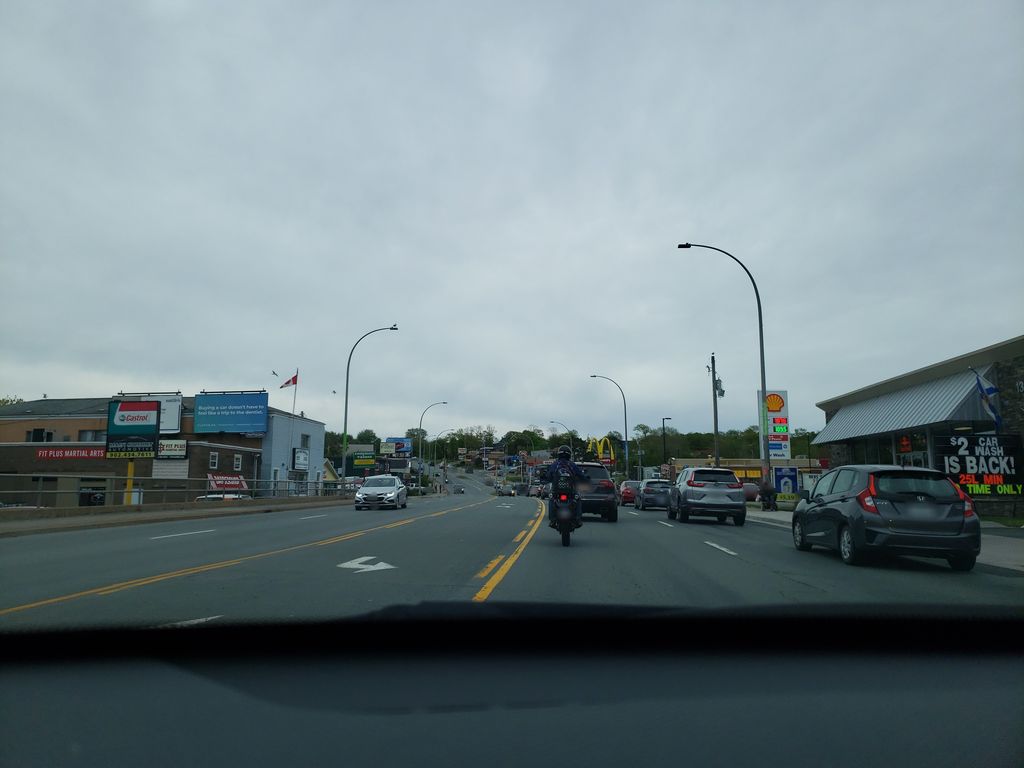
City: halifax